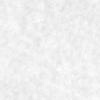
Label: no_change